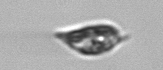
Label: Prorocentrum_triestinum